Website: crate-barrel
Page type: billing-address
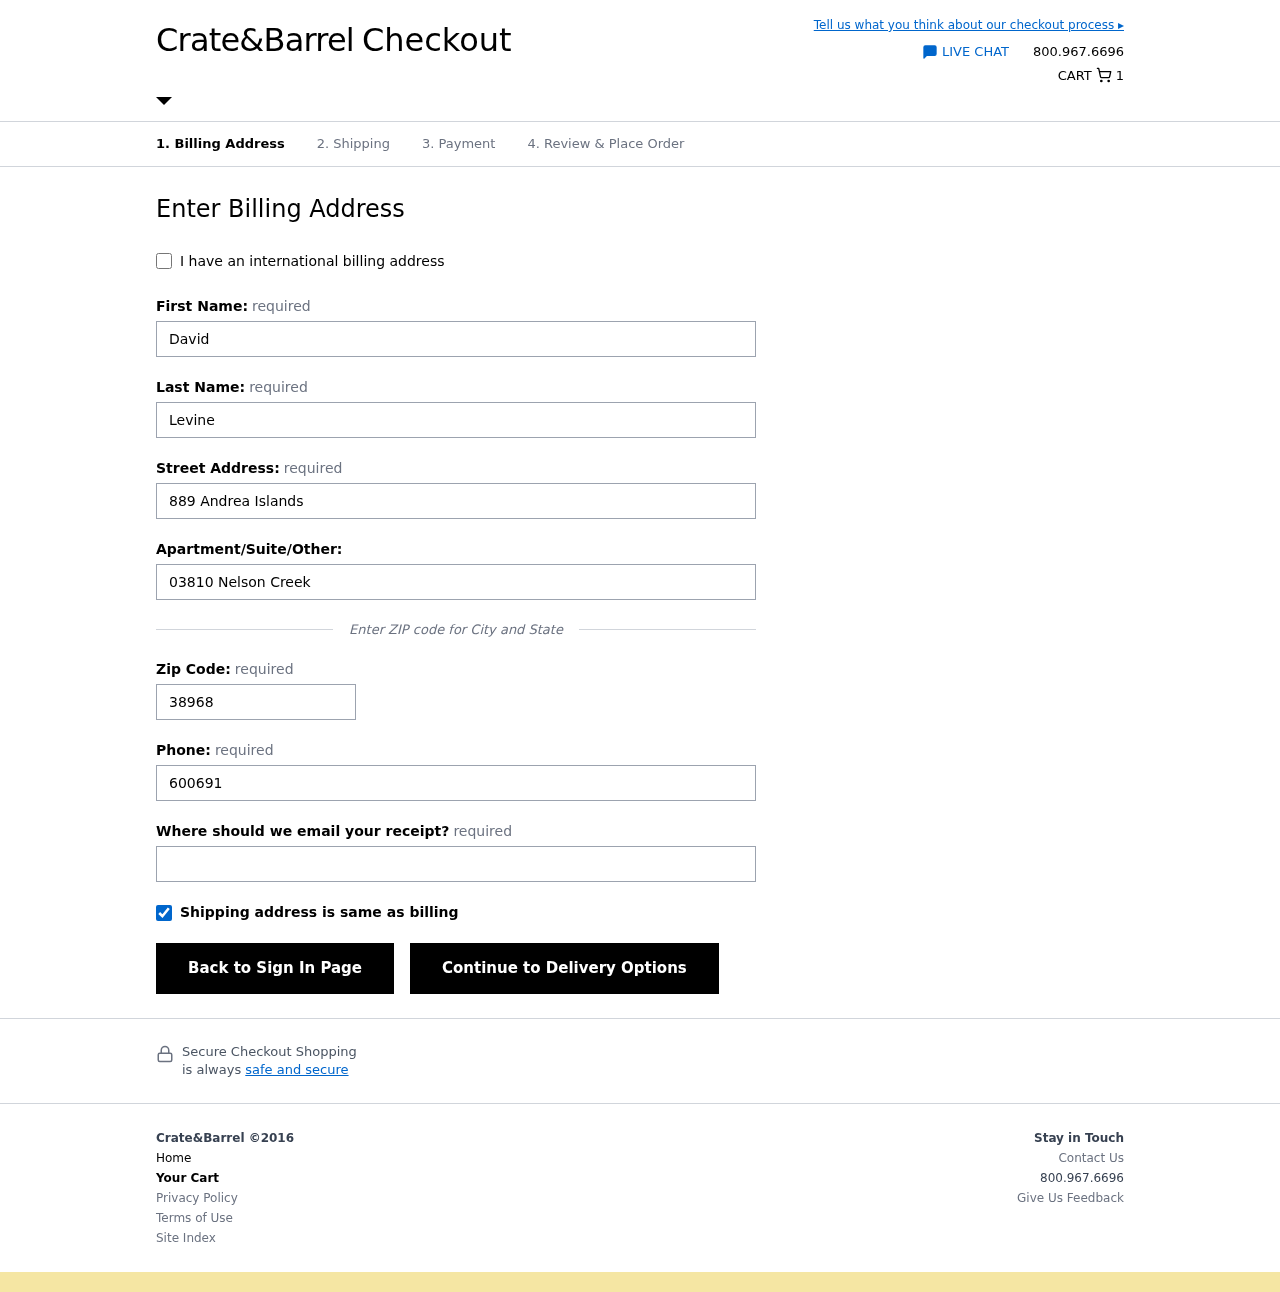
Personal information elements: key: PII_EMAIL
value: davidlevine@yahoo.com
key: PII_FIRSTNAME
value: David
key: PII_LASTNAME
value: Levine
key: PII_PHONE
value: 6006910312
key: PII_POSTCODE
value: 38968
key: PII_STREET
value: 889 Andrea Islands
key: PII_STREET2
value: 03810 Nelson Creek
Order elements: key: ORDER_NUM_ITEMS
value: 1